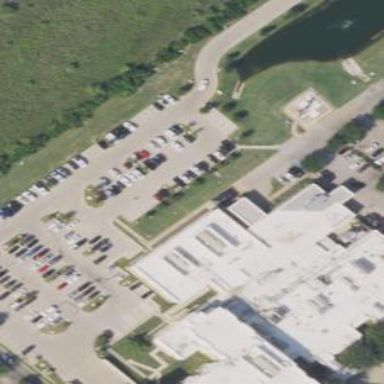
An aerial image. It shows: Hospital building.